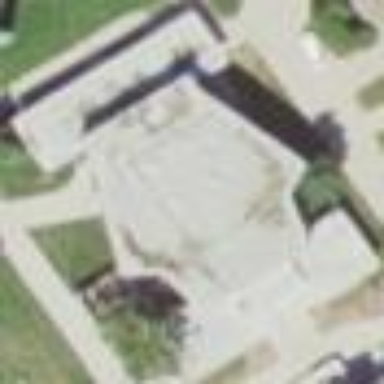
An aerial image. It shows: Theatre building.